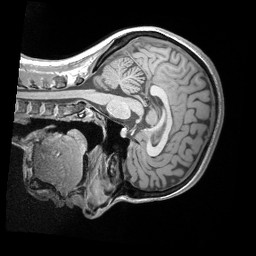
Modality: T1w
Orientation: sagittal
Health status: healthy